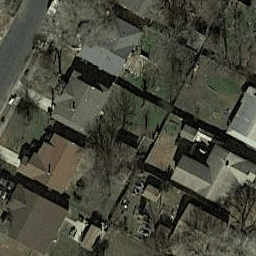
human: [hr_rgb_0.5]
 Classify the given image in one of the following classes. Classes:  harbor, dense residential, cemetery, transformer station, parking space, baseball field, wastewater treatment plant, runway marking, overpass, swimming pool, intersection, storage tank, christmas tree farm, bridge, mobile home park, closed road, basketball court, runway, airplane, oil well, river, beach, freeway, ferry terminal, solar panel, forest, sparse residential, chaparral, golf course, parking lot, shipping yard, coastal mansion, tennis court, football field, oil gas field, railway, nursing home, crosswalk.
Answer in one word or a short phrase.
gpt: dense residential